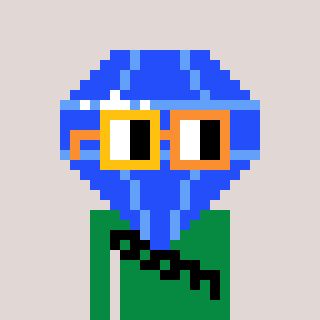
a pixel art character with square yellow and orange glasses, a blue diamond-shaped head and a green-colored body on a warm background